Field crop: maize
Growth stage: 1
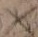
Species: salsola